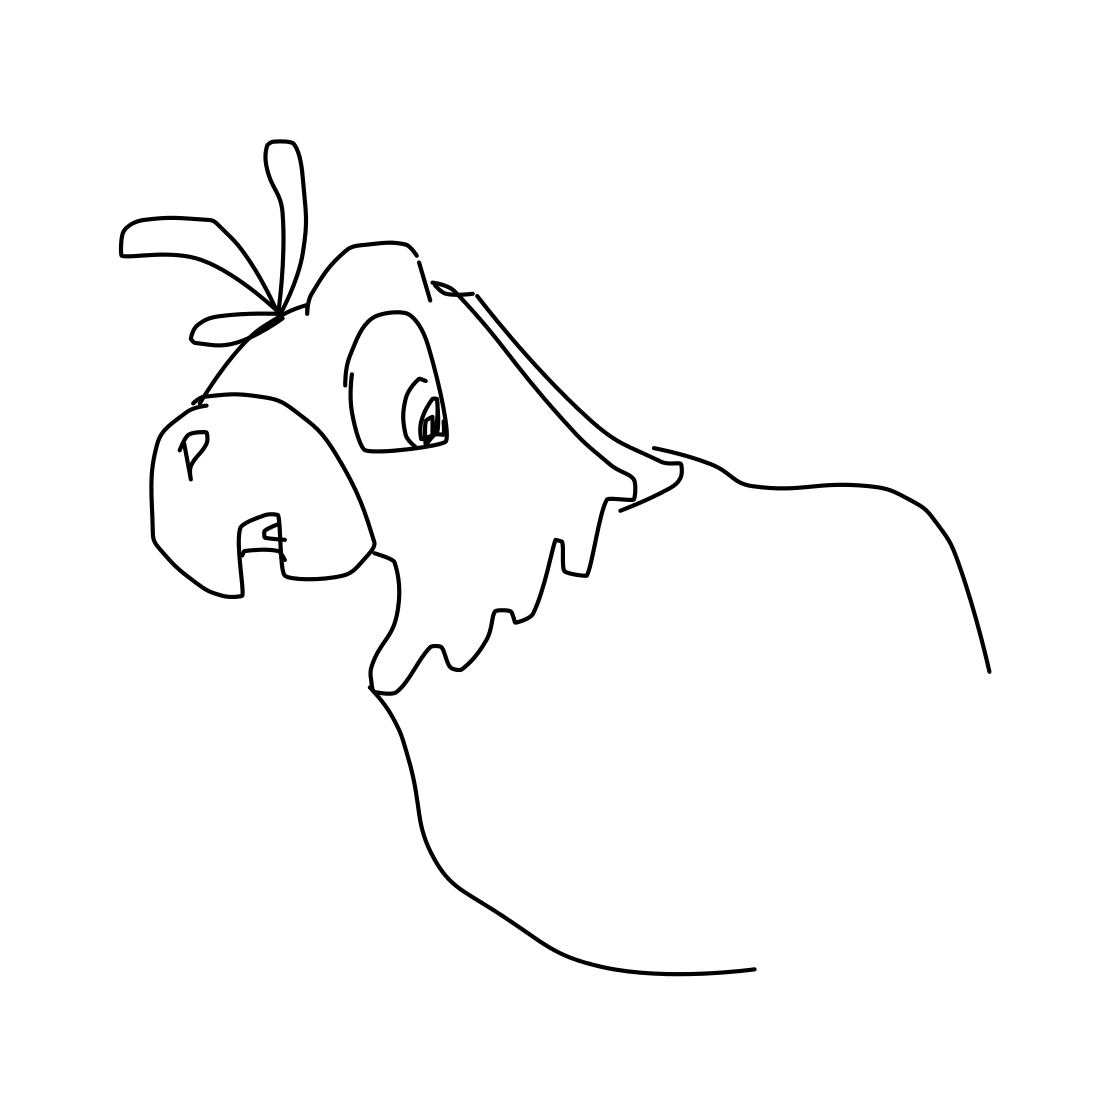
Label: parrot